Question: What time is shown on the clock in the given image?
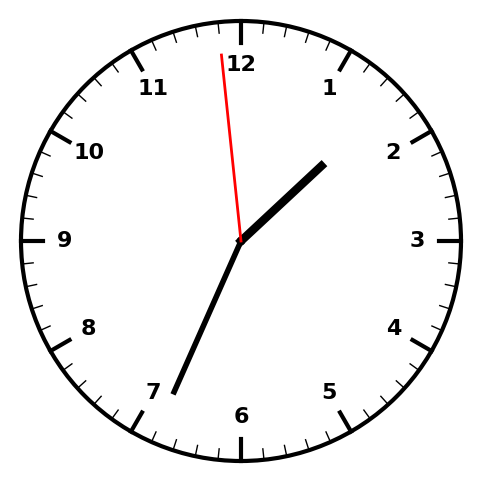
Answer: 01:33:59